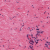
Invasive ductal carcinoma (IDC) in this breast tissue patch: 0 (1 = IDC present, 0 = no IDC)